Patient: sex F, age 65
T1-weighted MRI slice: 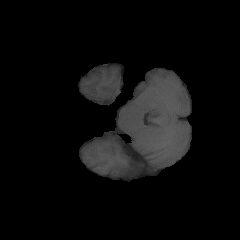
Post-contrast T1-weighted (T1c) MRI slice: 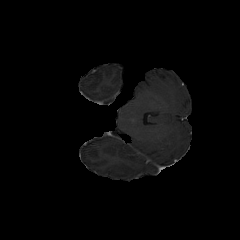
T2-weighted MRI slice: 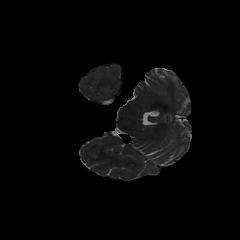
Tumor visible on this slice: no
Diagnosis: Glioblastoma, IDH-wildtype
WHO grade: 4